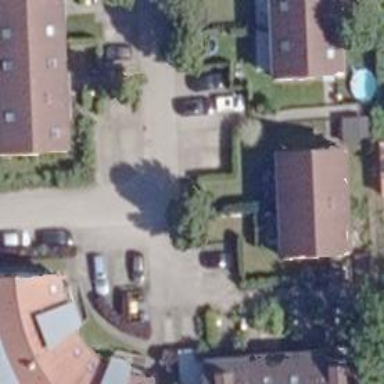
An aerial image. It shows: Living street with driveway servicing it.